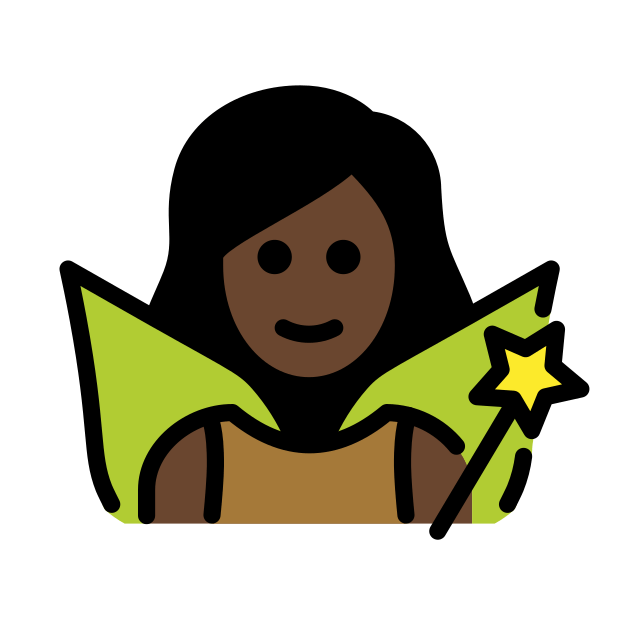
woman fairy: dark skin tone